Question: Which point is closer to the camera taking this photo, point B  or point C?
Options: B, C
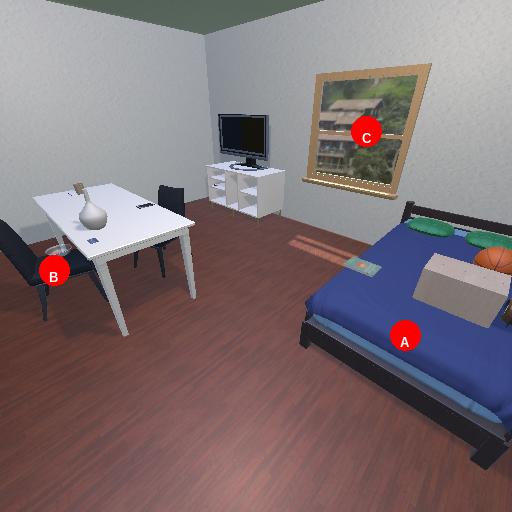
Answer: B